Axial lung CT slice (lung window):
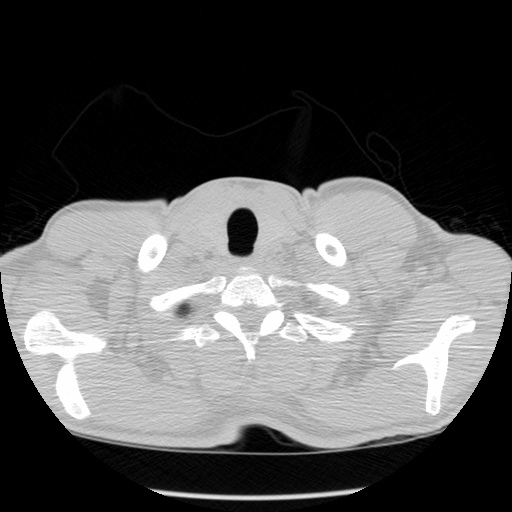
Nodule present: no